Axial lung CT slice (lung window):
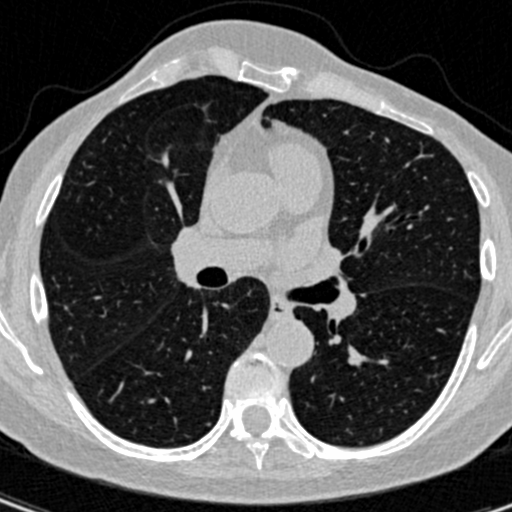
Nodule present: yes
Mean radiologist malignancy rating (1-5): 2